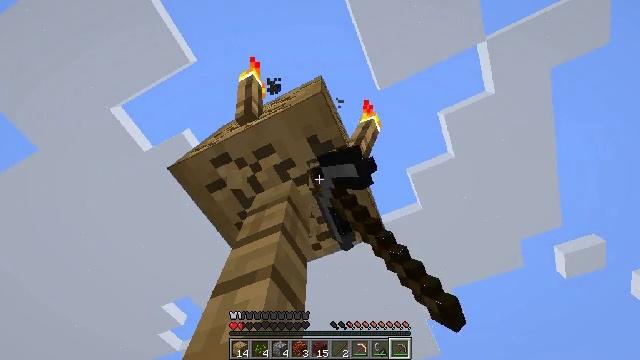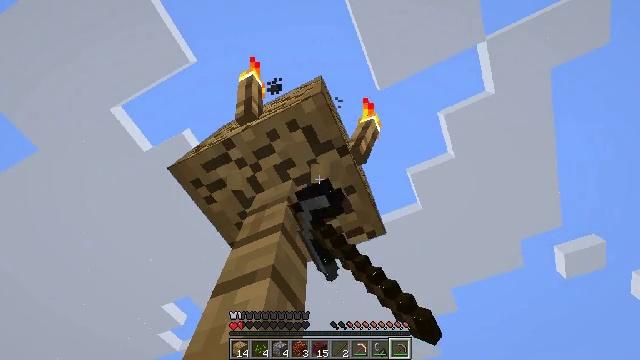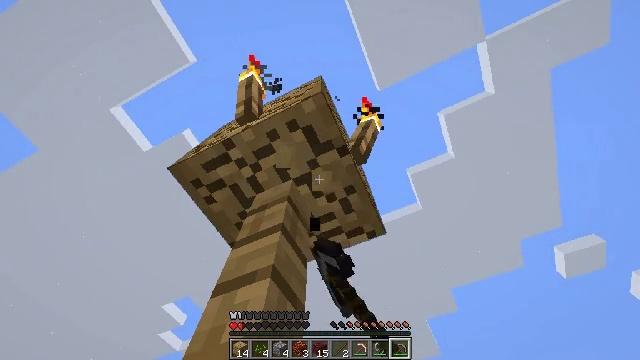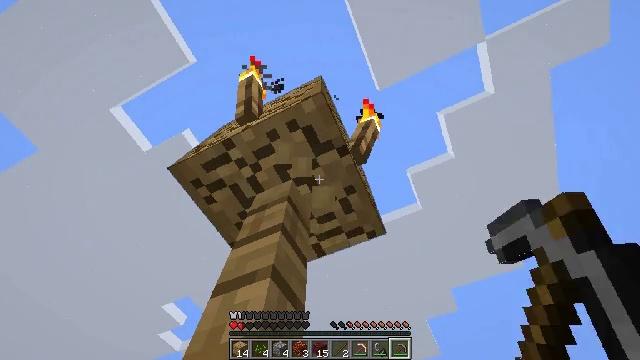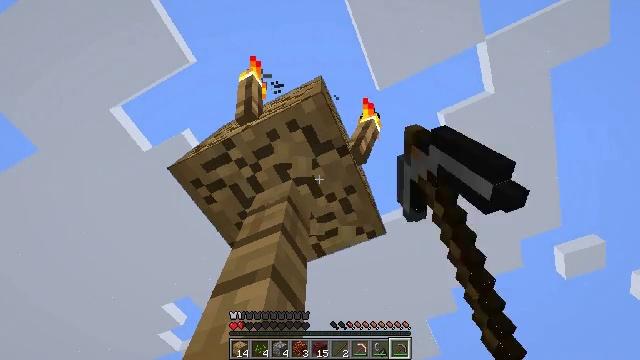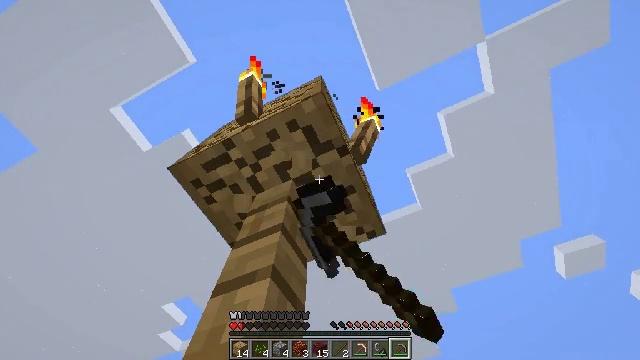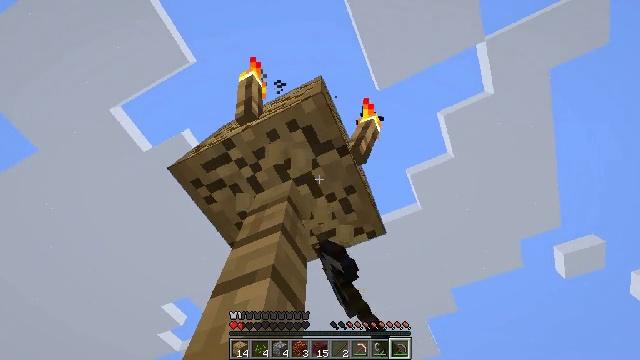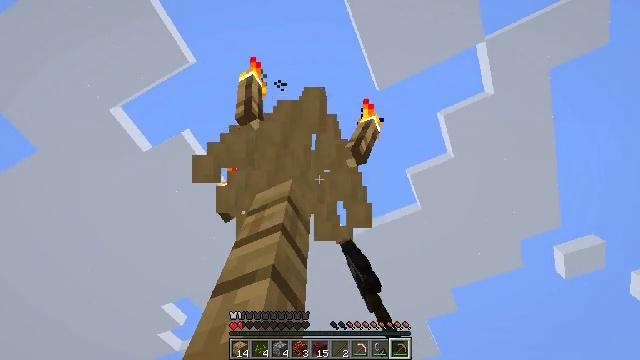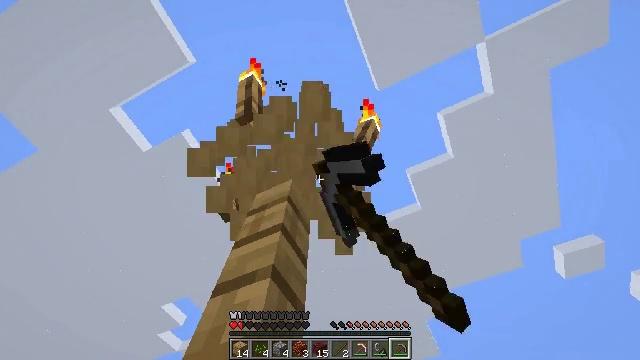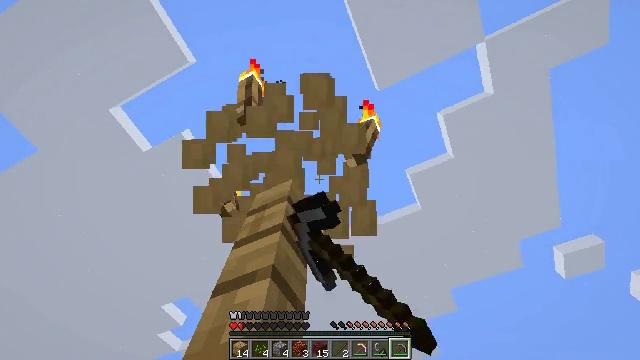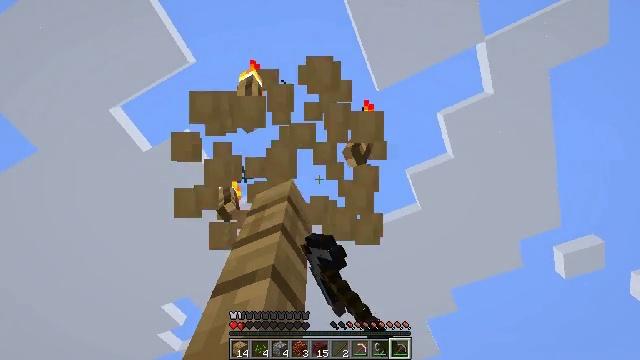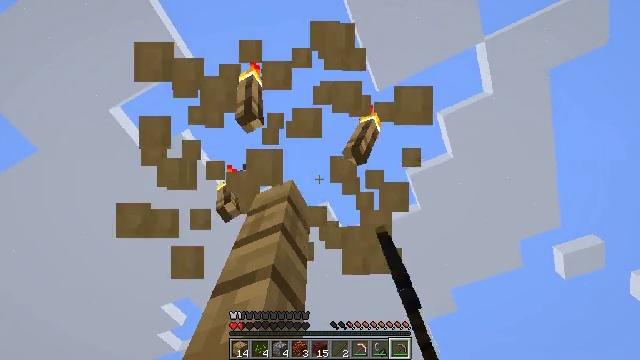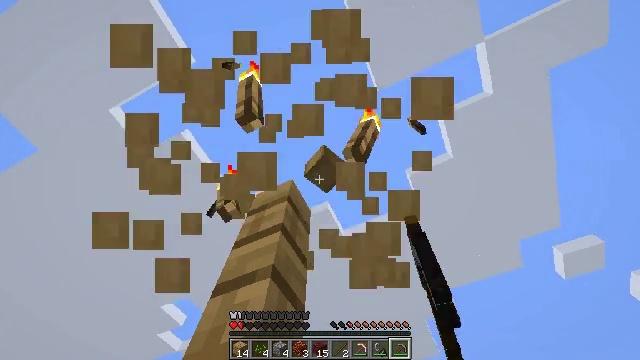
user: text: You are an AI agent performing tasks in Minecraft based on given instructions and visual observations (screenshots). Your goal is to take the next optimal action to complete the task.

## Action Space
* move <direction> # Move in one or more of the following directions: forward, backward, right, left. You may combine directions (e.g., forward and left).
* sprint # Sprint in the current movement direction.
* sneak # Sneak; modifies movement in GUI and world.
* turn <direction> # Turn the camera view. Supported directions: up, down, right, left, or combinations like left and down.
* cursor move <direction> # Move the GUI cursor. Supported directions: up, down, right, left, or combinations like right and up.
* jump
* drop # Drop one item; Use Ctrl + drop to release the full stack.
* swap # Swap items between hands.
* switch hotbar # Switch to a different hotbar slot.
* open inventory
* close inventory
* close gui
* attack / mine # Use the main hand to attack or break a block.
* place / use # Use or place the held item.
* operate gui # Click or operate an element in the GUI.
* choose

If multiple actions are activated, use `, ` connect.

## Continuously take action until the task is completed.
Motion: motion action
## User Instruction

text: Harvest stripped oak wood to use in construction.
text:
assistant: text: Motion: attack / mine
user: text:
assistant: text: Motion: attack / mine
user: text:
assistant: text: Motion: attack / mine
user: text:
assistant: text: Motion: attack / mine
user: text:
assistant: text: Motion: attack / mine
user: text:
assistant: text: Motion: attack / mine
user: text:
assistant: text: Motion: attack / mine
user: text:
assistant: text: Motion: attack / mine
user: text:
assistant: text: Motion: attack / mine
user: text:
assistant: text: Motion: attack / mine
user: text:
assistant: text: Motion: attack / mine
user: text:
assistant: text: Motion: attack / mine
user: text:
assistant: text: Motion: attack / mine